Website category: phone
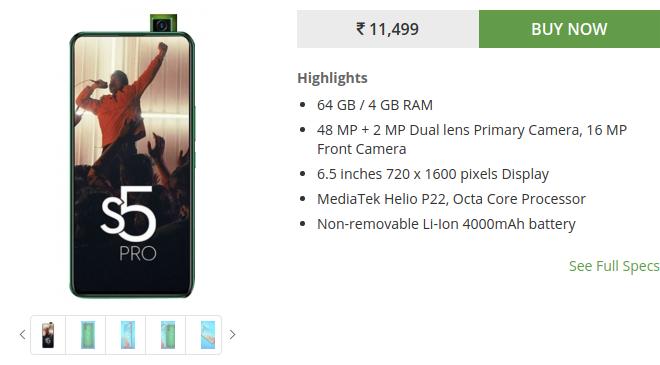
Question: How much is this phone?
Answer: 11,499

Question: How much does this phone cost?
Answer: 11,499

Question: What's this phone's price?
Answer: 11,499

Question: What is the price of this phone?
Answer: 11,499

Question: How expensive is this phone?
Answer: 11,499

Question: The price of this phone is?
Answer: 11,499

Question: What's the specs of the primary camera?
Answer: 48 MP + 2 MP Dual lens Primary Camera

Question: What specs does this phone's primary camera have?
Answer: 48 MP + 2 MP Dual lens Primary Camera

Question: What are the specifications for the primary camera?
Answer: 48 MP + 2 MP Dual lens Primary Camera

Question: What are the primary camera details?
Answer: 48 MP + 2 MP Dual lens Primary Camera

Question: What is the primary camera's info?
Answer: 48 MP + 2 MP Dual lens Primary Camera

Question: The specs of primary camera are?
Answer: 48 MP + 2 MP Dual lens Primary Camera

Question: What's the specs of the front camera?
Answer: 16 MP Front Camera

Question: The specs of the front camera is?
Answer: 16 MP Front Camera

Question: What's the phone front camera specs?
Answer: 16 MP Front Camera

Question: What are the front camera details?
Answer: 16 MP Front Camera

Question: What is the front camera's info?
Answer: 16 MP Front Camera

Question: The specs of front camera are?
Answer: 16 MP Front Camera

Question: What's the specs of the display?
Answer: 6.5 inches 720 x 1600 pixels Display

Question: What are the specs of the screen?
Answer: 6.5 inches 720 x 1600 pixels Display

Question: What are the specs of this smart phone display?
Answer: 6.5 inches 720 x 1600 pixels Display

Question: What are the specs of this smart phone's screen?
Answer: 6.5 inches 720 x 1600 pixels Display

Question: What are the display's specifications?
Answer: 6.5 inches 720 x 1600 pixels Display

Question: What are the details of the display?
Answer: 6.5 inches 720 x 1600 pixels Display

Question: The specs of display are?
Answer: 6.5 inches 720 x 1600 pixels Display

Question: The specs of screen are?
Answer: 6.5 inches 720 x 1600 pixels Display

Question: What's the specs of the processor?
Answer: MediaTek Helio P22, Octa Core Processor

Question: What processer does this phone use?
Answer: MediaTek Helio P22, Octa Core Processor

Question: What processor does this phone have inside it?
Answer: MediaTek Helio P22, Octa Core Processor

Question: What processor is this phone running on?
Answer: MediaTek Helio P22, Octa Core Processor

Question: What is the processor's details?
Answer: MediaTek Helio P22, Octa Core Processor

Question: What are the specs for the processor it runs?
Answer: MediaTek Helio P22, Octa Core Processor

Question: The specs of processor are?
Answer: MediaTek Helio P22, Octa Core Processor

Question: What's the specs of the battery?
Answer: Non-removable Li-Ion 4000mAh battery

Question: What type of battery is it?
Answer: Non-removable Li-Ion 4000mAh battery

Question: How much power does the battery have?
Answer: Non-removable Li-Ion 4000mAh battery

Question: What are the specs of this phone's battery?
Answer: Non-removable Li-Ion 4000mAh battery

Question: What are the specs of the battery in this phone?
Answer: Non-removable Li-Ion 4000mAh battery

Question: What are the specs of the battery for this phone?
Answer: Non-removable Li-Ion 4000mAh battery

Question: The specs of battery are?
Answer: Non-removable Li-Ion 4000mAh battery